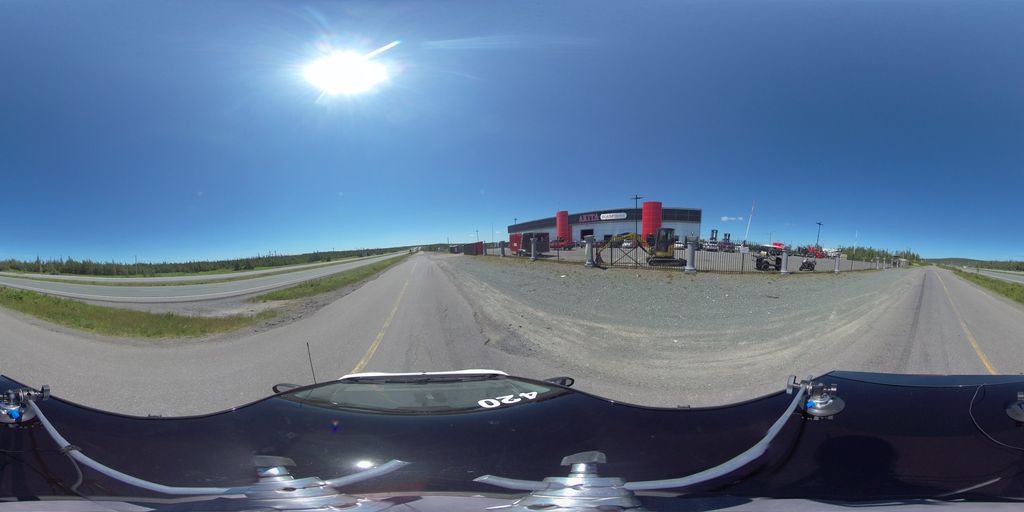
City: st_johns